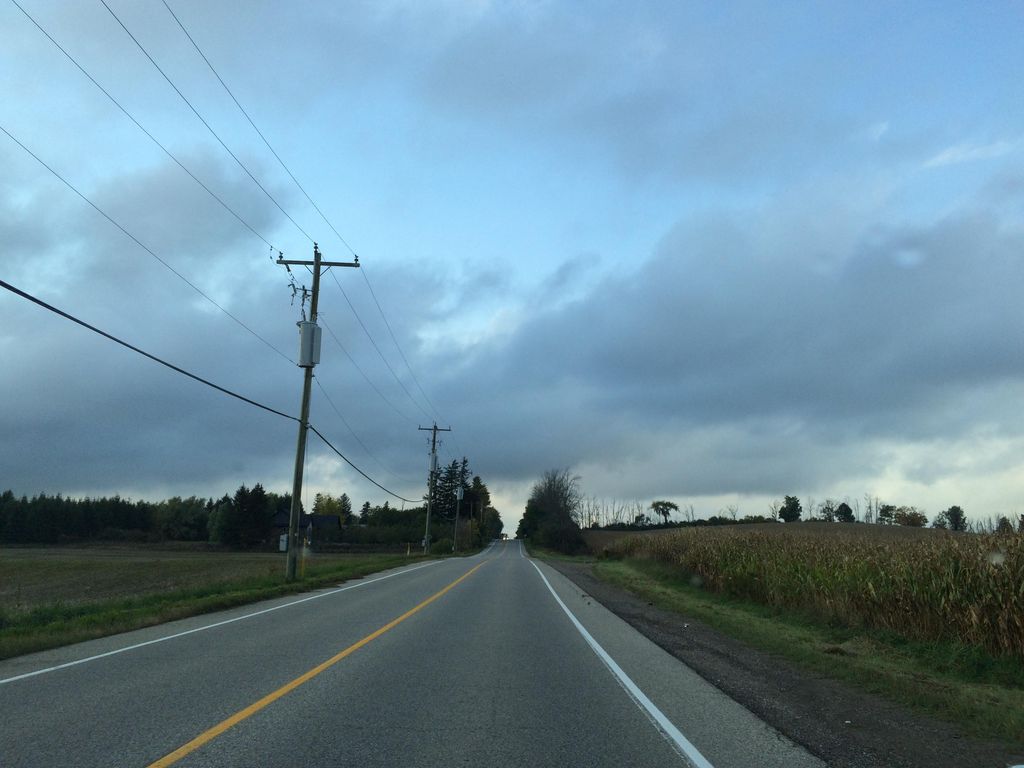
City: kitchener-waterloo